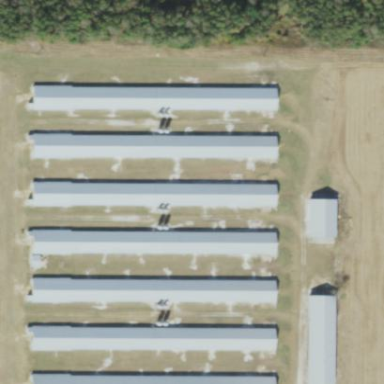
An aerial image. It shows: Poultry farmyard.